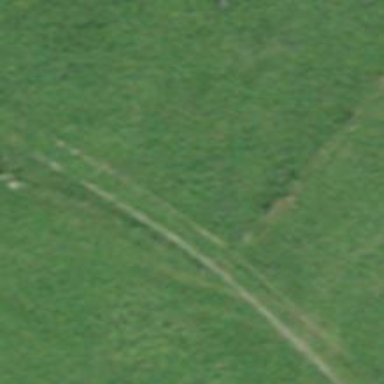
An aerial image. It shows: Path.